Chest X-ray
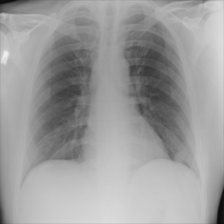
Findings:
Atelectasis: negative
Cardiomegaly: negative
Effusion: negative
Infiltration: negative
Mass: negative
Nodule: negative
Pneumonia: negative
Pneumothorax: negative
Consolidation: negative
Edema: negative
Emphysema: negative
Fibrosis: negative
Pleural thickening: negative
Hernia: negative